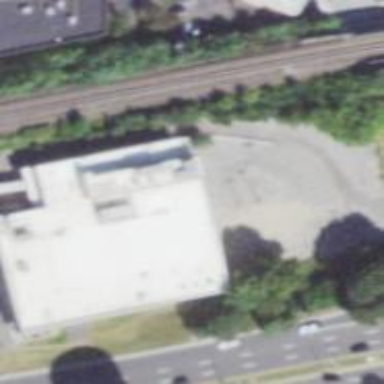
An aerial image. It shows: Fitness centre on leisure land.